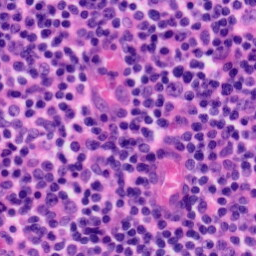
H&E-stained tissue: Tonsil